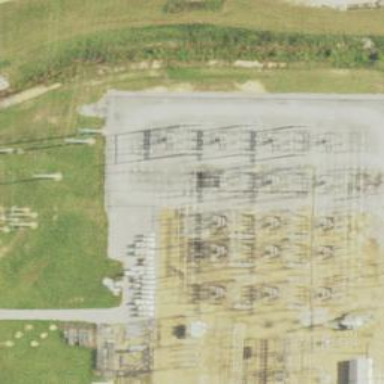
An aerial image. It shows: Switch used for power control.